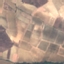
Label: PermanentCrop